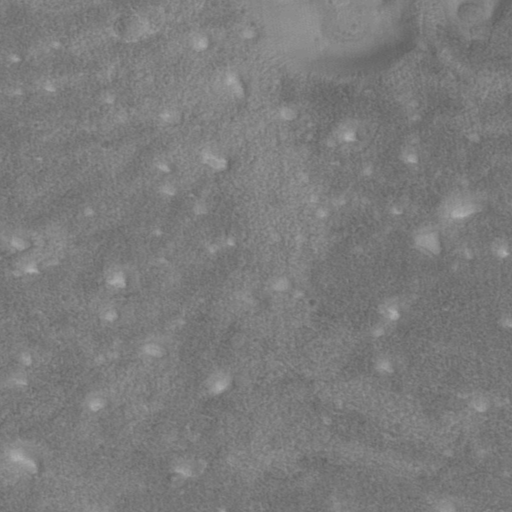
Classes present: Background, Cone